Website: bh-photo
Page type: customer-info-address
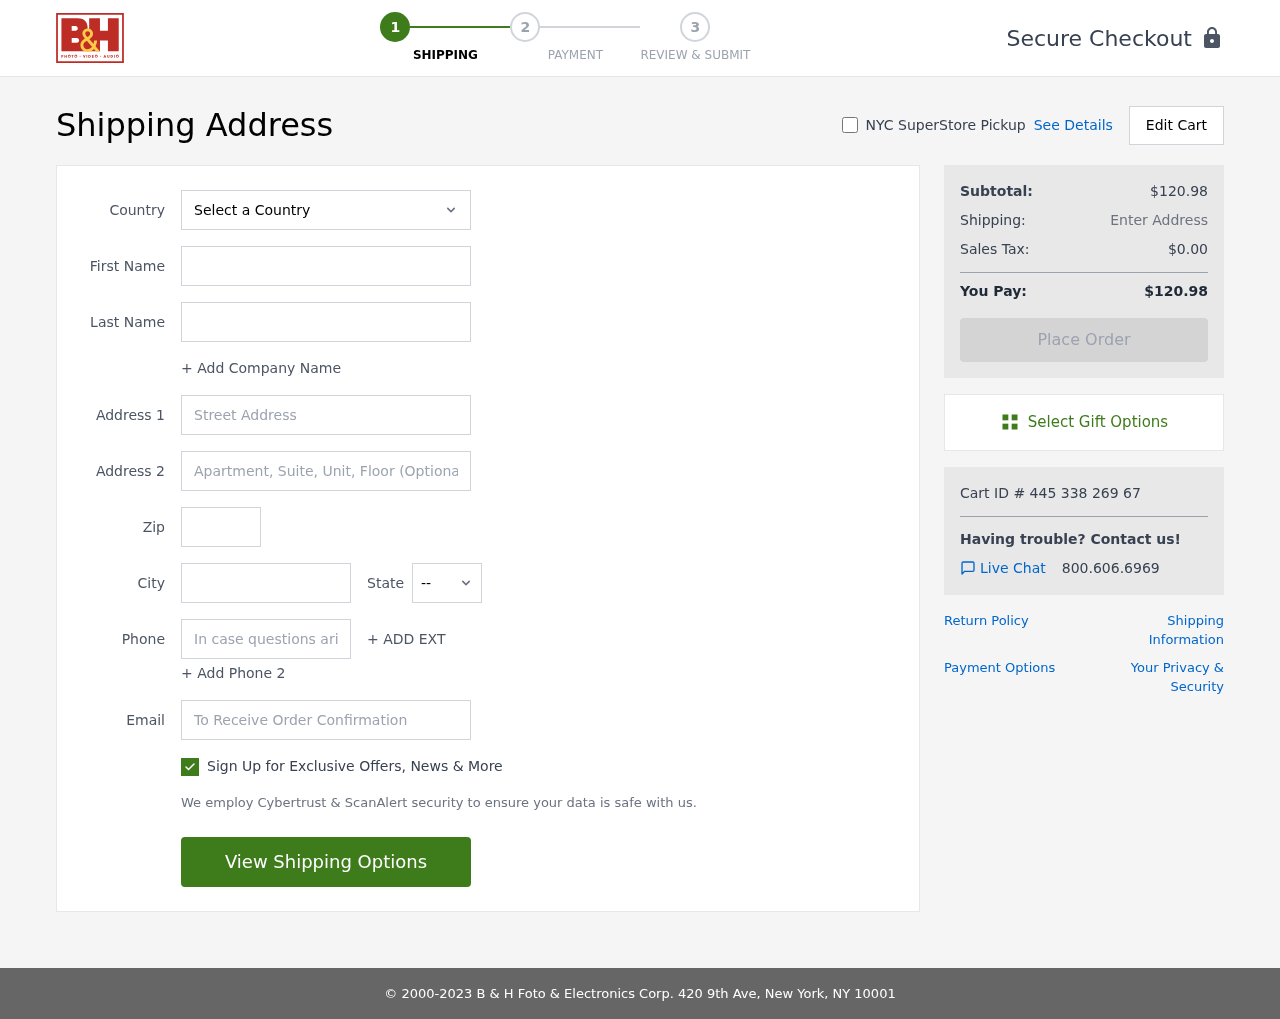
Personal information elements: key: PII_CITY
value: Port Steve
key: PII_COUNTRY
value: United States
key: PII_EMAIL
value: kyork@yahoo.com
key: PII_FIRSTNAME
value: Kevin
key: PII_LASTNAME
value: York
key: PII_PHONE
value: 9326150441
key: PII_POSTCODE
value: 21218
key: PII_STATE_ABBR
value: IL
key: PII_STREET
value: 20587 Sandra Flat
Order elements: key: ORDER_SUBTOTAL
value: $120.98
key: ORDER_TAX
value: $0.00
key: ORDER_TOTAL
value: $120.98
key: ORDER_ID
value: Cart ID # 445 338 269 67